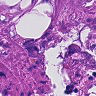
Metastatic tissue present: yes